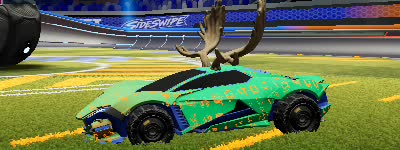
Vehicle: werewolf